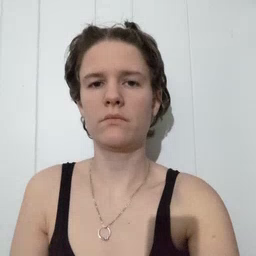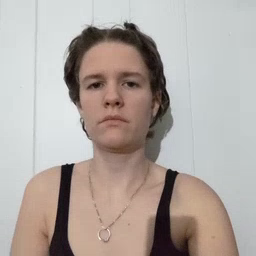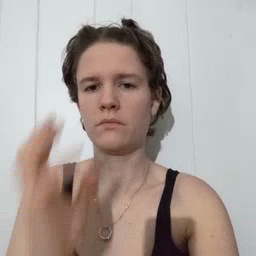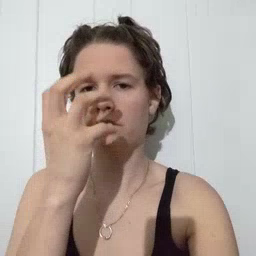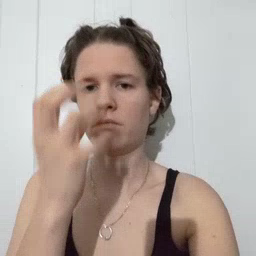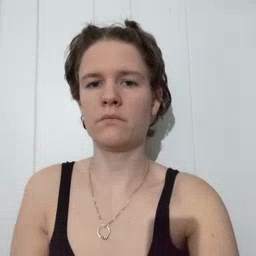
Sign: clown